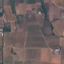
Label: PermanentCrop